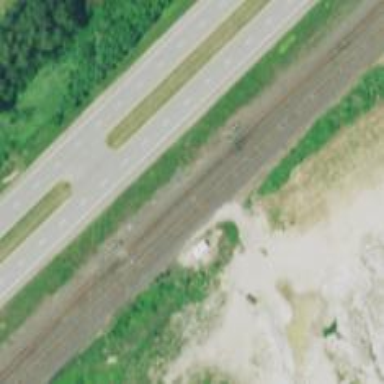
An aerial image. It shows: Railroad crossover.